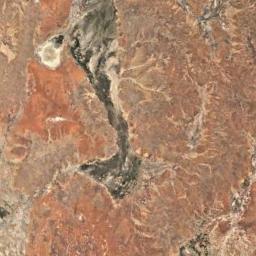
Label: desert